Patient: sex M, age 71
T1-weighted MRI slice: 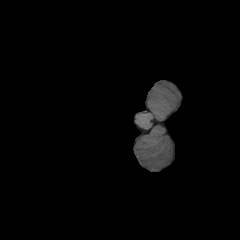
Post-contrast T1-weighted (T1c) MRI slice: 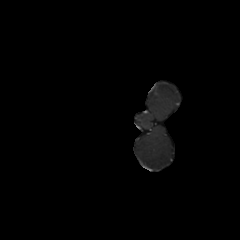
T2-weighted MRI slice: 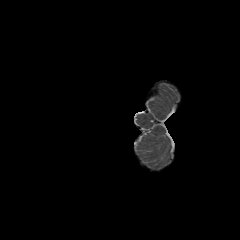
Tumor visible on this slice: no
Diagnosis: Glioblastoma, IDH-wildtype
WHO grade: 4